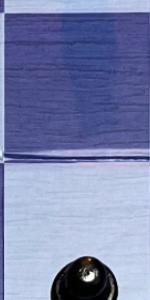
Label: Empty